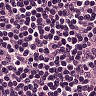
Metastatic tissue present: no